Question: I am creating a menu where I will have 3 columns. First one has a , third one have a and the second one should .

So, I am facing two problems. First is, how do I get the middle box to fill the remaining space? and second, how do I get the links to stand next to each other with no fixed width?
Here is a code example.
'''
<div id="menu">
<div id="left">I am fixed</div>
<div id="middle">
<input type="text" id="search" placeholder="I should fill the remainder!" />
</div>
<div id="right">
<div class="link">Link</div>
<div class="link">Link</div>
</div>
</div>
'''
And a <URL>.
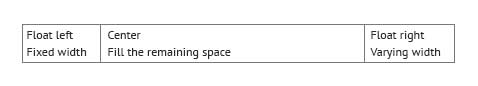
Answer: First you need to reorder the columns as follows:
'''
<div id="menu">
<div id="left"></div>
<div id="right"></div>
<div id="middle"></div>
</div>
'''
Then, you could set 'margin-left' and 'overflow-x' properties to the '#middle' to do the trick:
'''
#menu #left {
width: 100px;
float: left;
}
#menu #middle {
margin-left: 100px; /* Push the #middle column 100px to the right */
overflow-x: hidden; /* Prevent from getting behind of the right column */
}
#menu #right {
float: right;
}
'''
<URL>.
Also, you had used '#link' selector to select the anchor tags, while the 'link' is the class value, This would be fixed by using '#menu #right .link' instead.